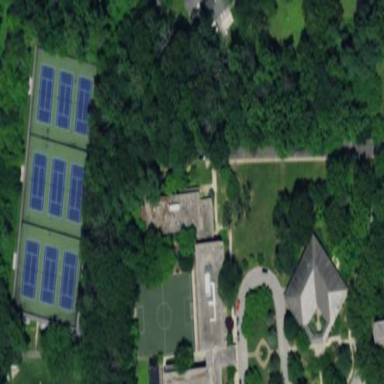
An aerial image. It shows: School building with school amenities.